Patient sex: F
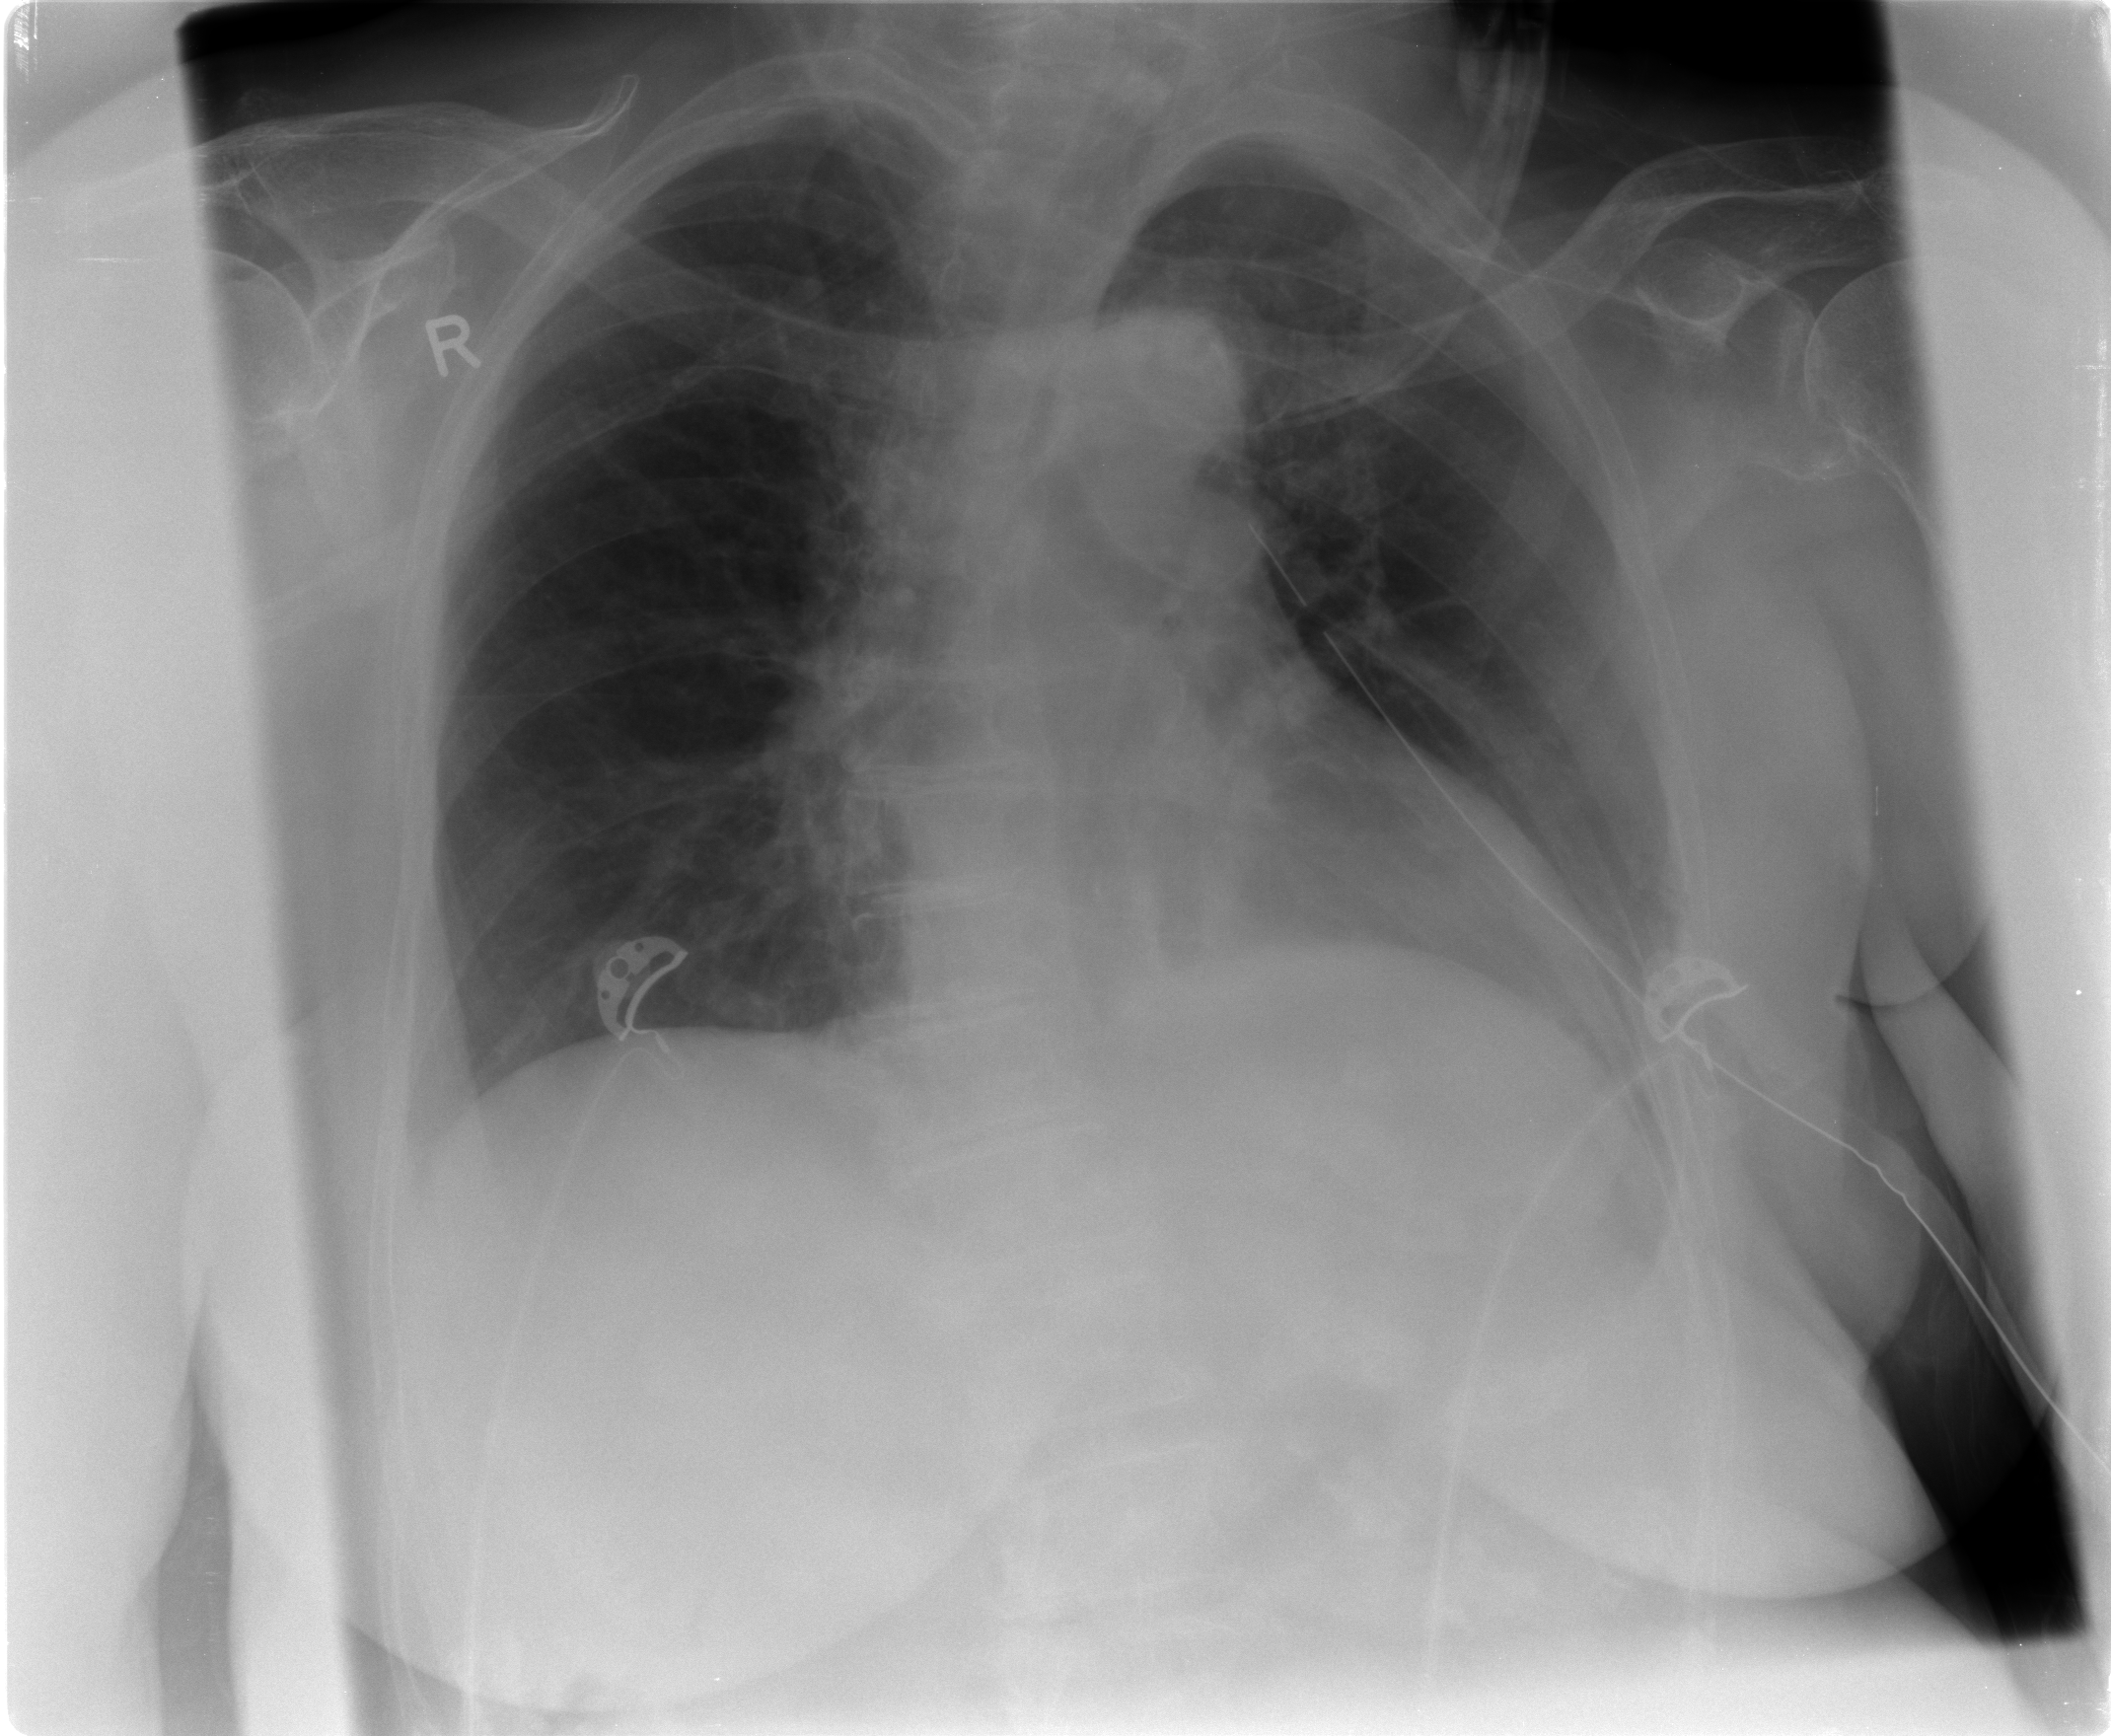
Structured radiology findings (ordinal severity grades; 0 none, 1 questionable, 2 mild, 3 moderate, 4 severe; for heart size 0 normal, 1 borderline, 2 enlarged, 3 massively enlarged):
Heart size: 1
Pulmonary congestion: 1
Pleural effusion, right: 0
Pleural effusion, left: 0
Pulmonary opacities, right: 0
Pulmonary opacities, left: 0
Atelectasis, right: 1
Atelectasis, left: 1